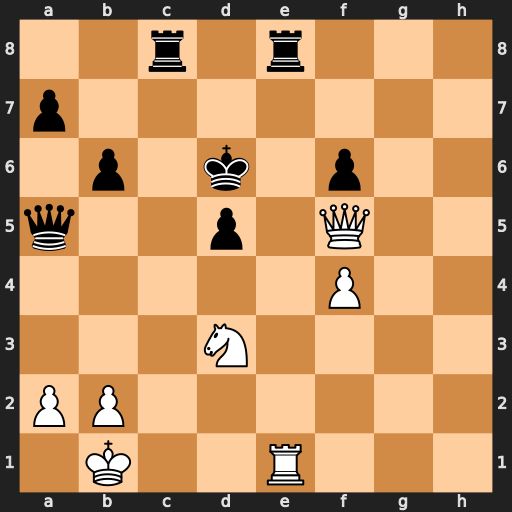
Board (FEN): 2r1r3/p7/1p1k1p2/q2p1Q2/5P2/3N4/PP6/1K2R3
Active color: w
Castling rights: -
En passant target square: -
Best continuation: Qxf6+ Kc7 Qf7+ Kb8 Rxe8